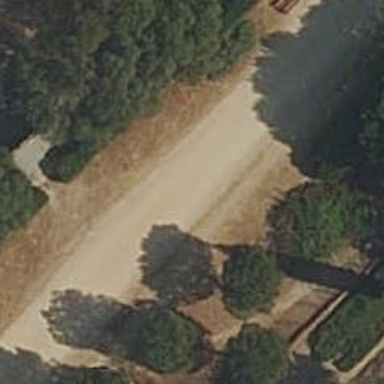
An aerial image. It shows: Dirt track road.